Interaction volume radius: 5 \u00c5
Interaction volume height: 15 \u00c5
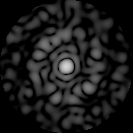
Disorder parameter: 0.8529